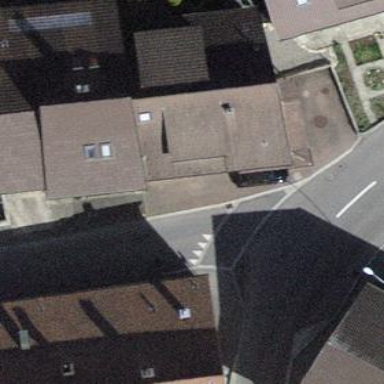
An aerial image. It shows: Building with tiled roof.